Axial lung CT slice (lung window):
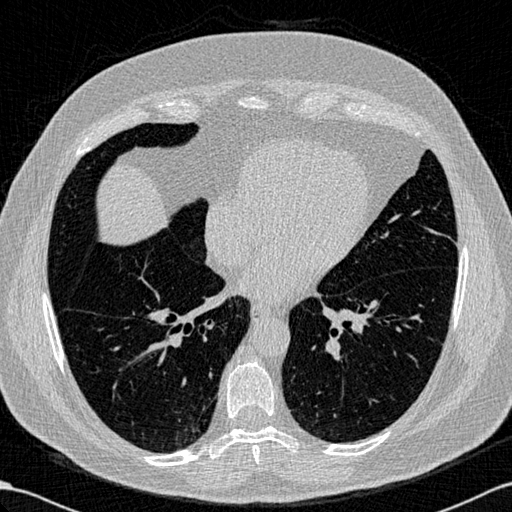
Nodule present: no